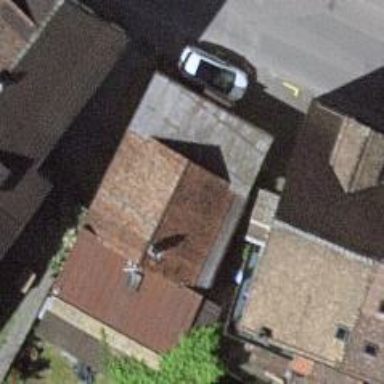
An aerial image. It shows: Pub.